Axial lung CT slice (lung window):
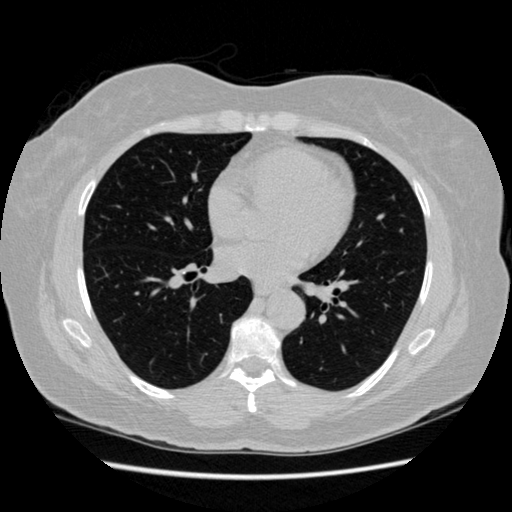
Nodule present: no